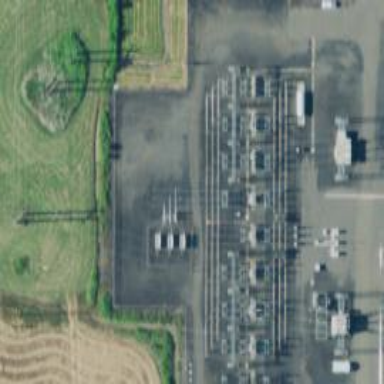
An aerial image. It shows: Outdoor power switch.